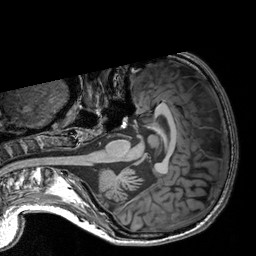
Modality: T1w
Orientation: axial